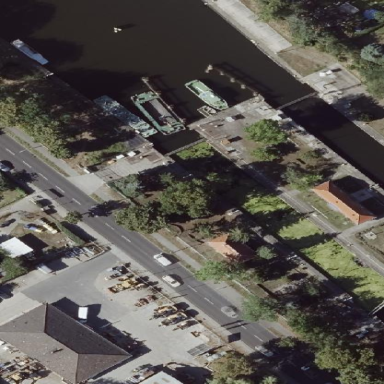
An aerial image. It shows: Lock on the water.